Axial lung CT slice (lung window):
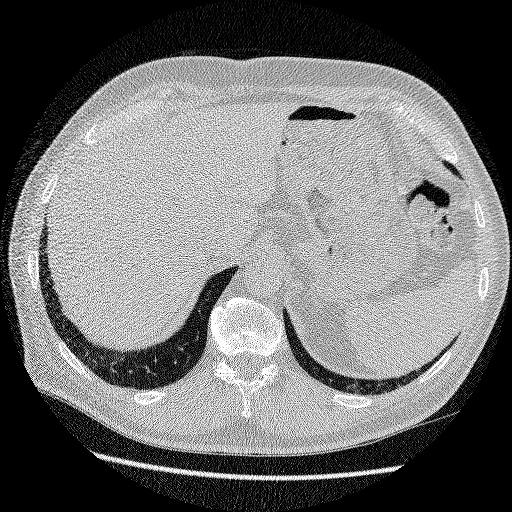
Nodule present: no